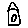
Label: house